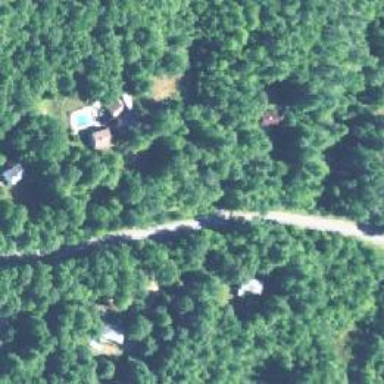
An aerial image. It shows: Driveway leading to service road.